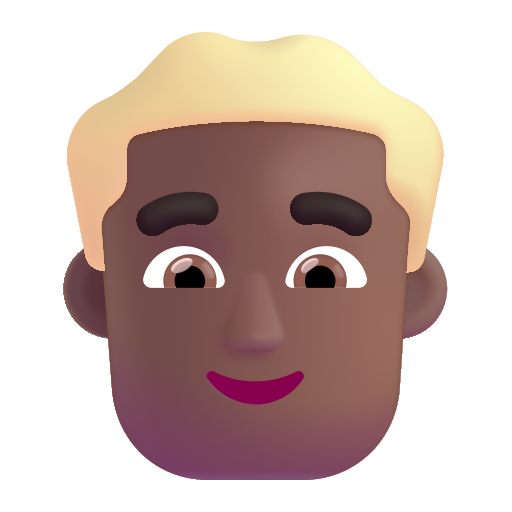
man blonde hair color  dark